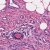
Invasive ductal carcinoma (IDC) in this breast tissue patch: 0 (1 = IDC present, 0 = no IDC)